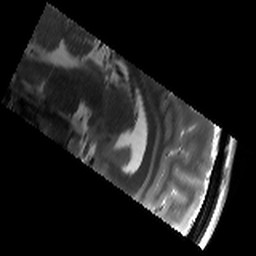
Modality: T2w
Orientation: sagittal
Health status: healthy
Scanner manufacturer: siemens
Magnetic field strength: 3 T
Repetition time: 8.02 s
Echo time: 0.08 s